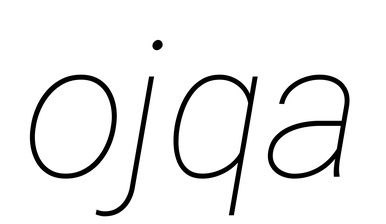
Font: Roboto-Italic_Thin_Italic